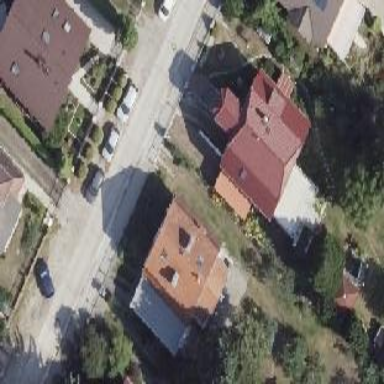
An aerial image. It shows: House with gambrel roof shape.